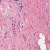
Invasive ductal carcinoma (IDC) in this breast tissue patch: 0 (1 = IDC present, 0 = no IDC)